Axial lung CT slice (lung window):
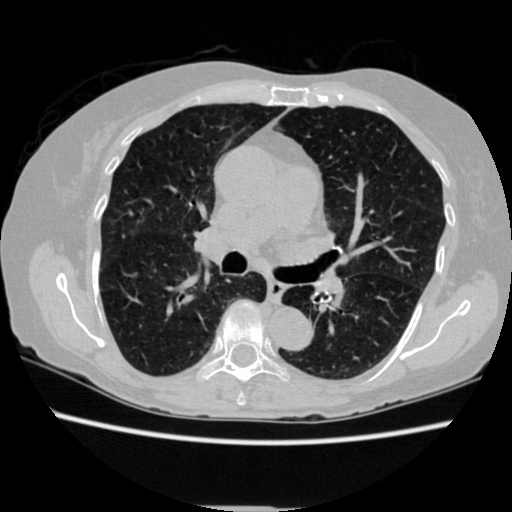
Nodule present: no